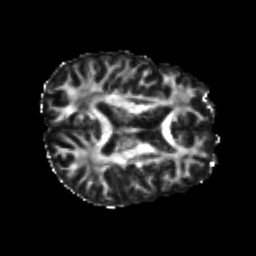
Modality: FA
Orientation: axial
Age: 24
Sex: male
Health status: healthy
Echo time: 0.074 s